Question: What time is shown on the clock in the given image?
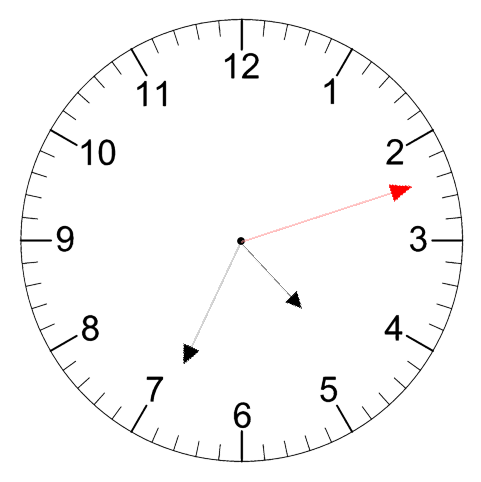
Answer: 04:34:12